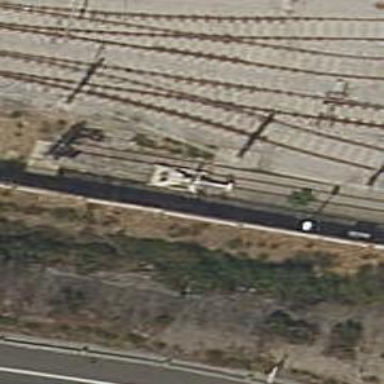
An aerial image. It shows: Railway buffer stop.